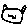
Label: cat